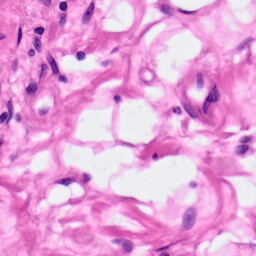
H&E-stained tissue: Pancreatic